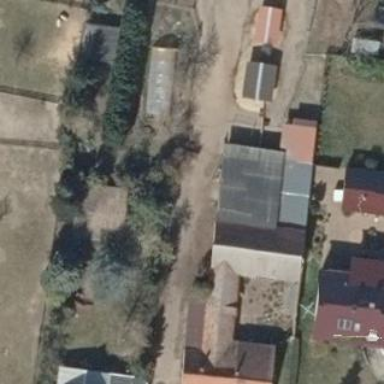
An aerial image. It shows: Simple house.